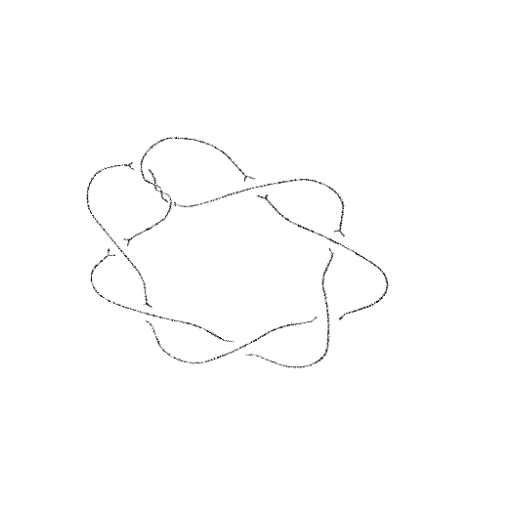
Crossing number: 10